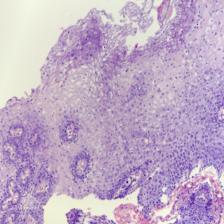
Diagnosis: OSCC